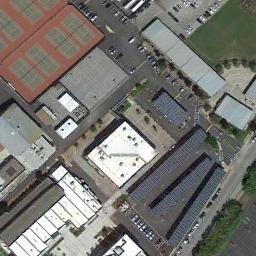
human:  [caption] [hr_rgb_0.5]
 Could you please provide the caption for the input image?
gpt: Neatly arranged tennis courts near the building, With lawns next to them .

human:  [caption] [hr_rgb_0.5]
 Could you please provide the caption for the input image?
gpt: There are many buildings of different shapes beside the tennis courts .

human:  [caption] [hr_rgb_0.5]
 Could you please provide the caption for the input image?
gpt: There is a tennis court in the playground .

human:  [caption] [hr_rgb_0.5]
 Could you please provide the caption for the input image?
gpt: The tennis court is next to some buildings and parking lot .

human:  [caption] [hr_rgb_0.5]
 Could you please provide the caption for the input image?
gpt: There are some buildings beside the tennis courts .